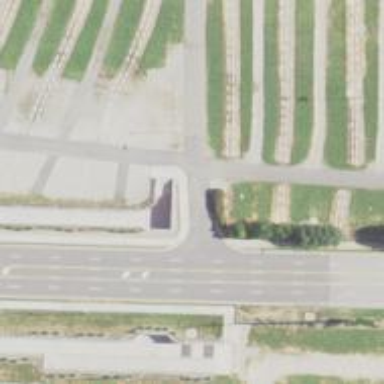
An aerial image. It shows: Unmarked asphalt crossing on cycleway road.